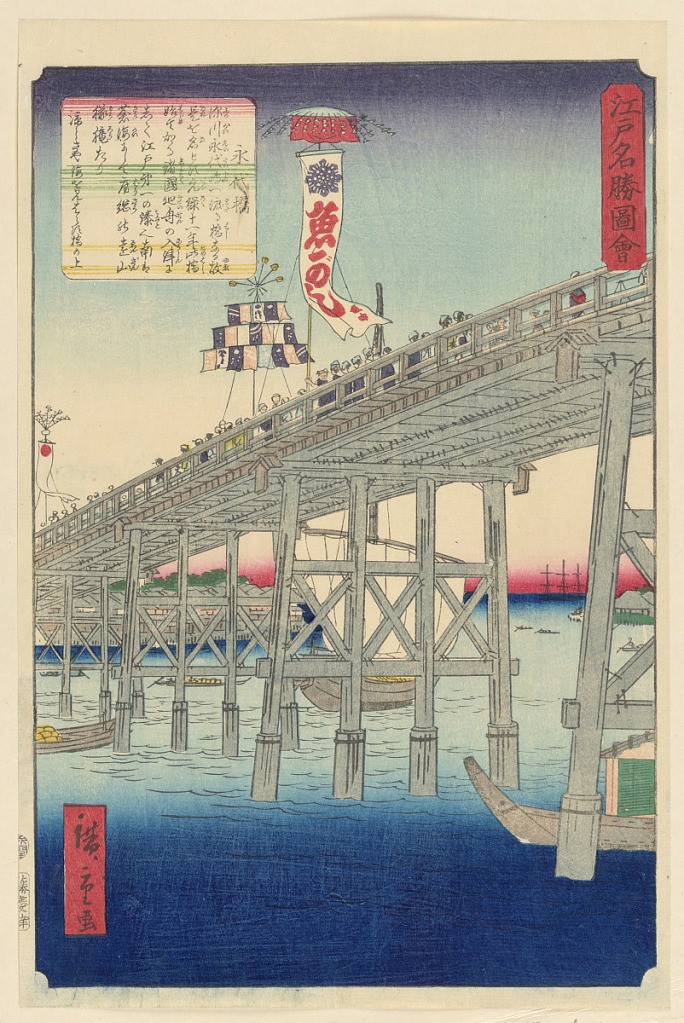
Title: Festival on a Bridge
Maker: Ando Hiroshige, Japanese, 1797–1858
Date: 1797-1858
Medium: Woodblock print in colored ink on paper
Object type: Print
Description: This detailed view from the base of the bridge highlights the signs of a festival. Along the curved railing are little heads all along the bridge. At the bottom left side shows the rear of a boat. Other ships are approaching the bridge with a full mast.